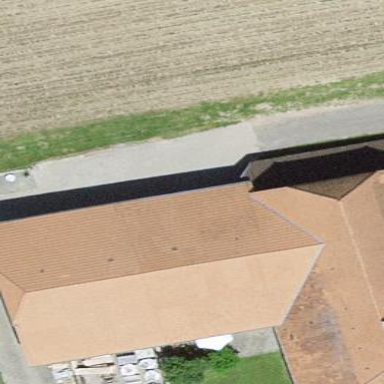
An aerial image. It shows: Farm building.